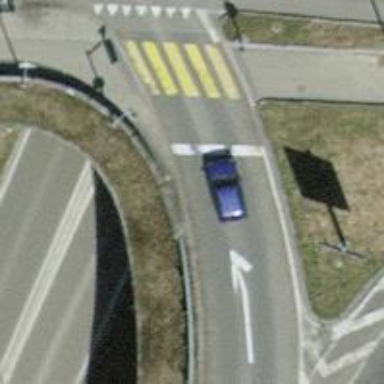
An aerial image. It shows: Asphalt road with primary link designation.